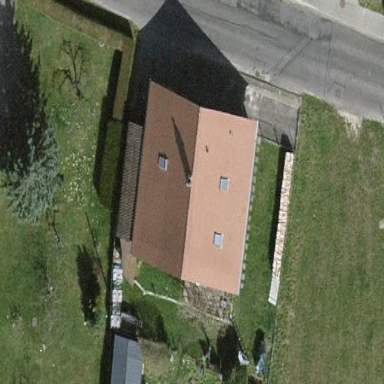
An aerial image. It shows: Simple and straightforward house.